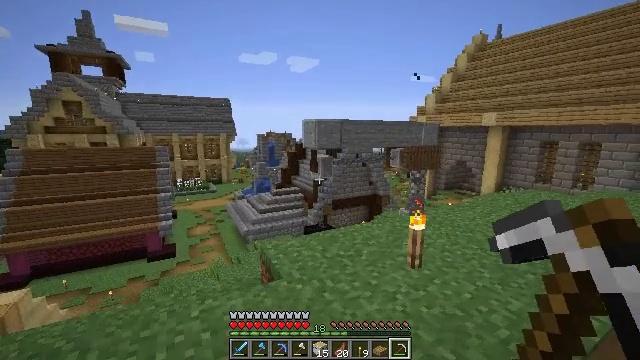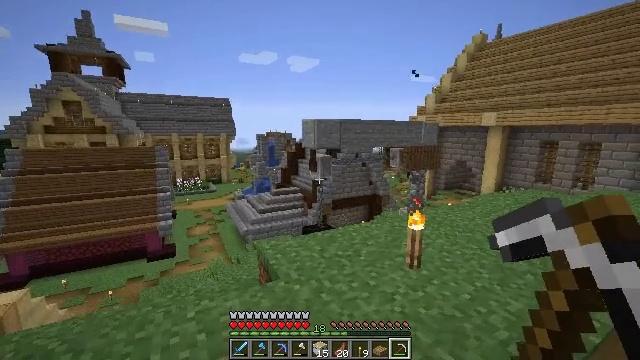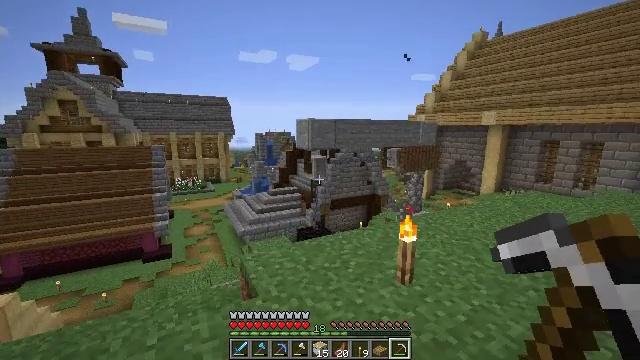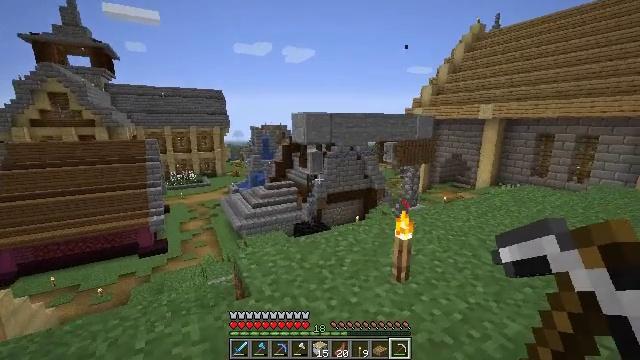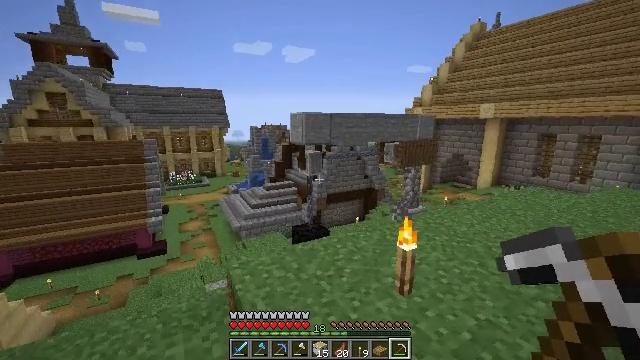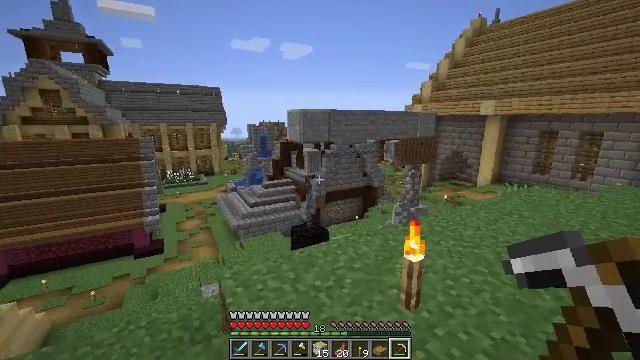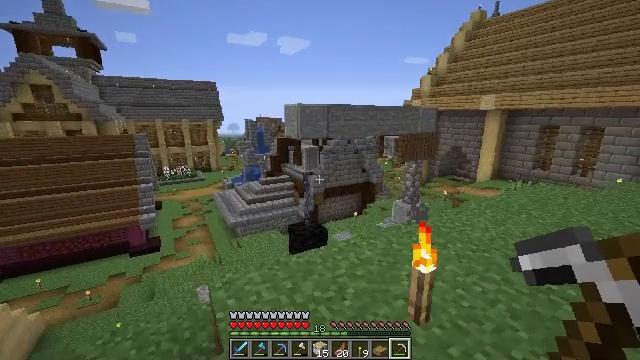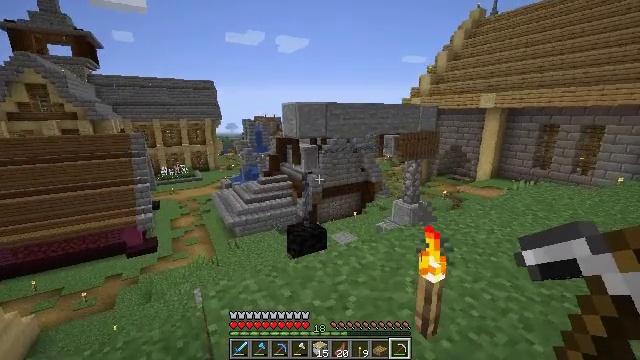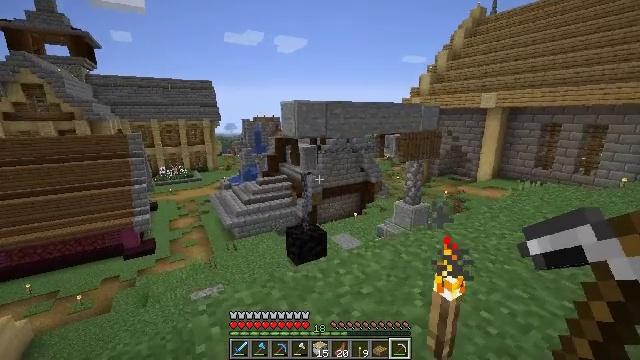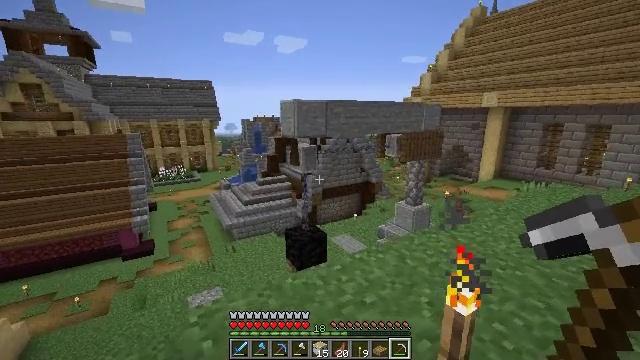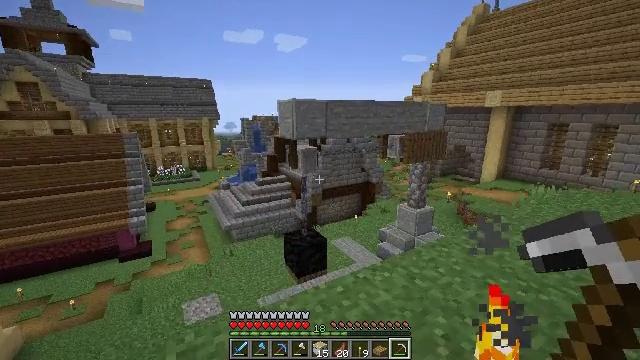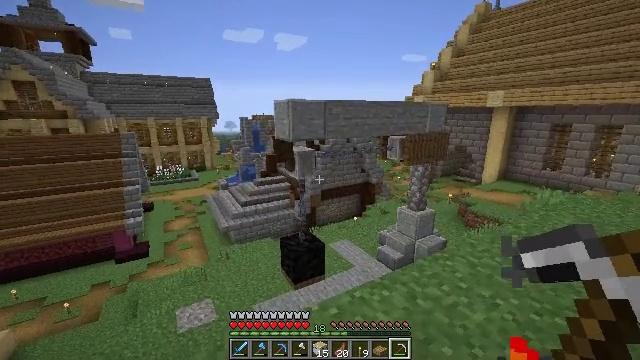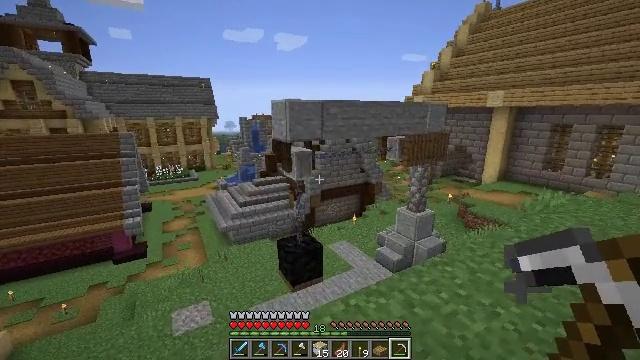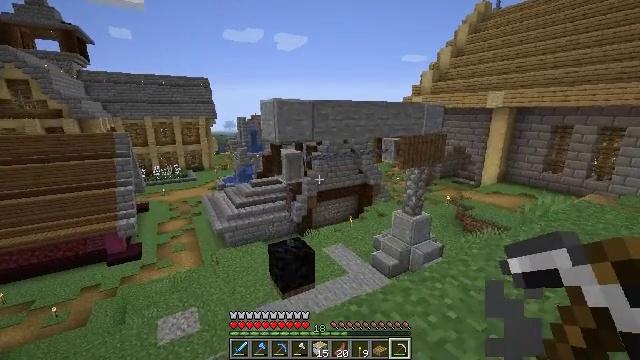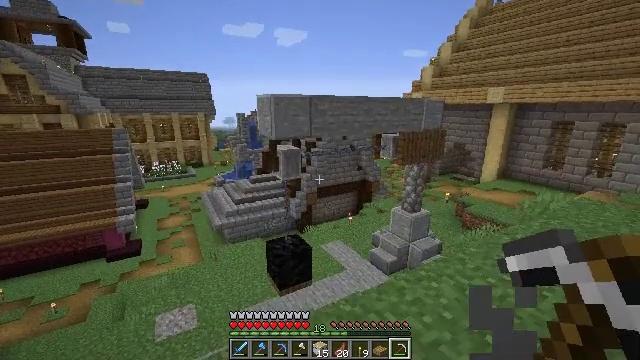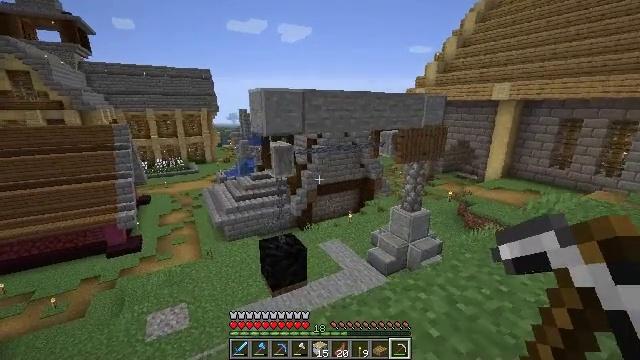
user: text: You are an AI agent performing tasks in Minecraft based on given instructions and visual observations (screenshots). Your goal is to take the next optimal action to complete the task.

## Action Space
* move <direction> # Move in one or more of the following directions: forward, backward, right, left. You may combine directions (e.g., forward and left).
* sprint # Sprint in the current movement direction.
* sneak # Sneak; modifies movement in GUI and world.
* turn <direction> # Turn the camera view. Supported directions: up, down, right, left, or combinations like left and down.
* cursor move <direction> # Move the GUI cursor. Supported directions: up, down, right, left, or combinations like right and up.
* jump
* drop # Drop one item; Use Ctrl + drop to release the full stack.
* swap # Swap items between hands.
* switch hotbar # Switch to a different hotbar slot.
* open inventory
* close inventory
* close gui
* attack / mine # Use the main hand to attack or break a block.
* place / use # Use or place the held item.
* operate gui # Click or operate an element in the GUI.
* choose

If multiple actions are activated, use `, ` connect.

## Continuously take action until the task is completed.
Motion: motion action
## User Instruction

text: Recycle the grindstone by mining it.
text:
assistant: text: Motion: move forward and move right
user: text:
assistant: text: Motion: move forward
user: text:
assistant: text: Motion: move forward, turn down
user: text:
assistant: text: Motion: move forward
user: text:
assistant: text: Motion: move forward
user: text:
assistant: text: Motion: move forward, turn down
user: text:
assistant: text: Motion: move forward
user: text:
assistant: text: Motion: move forward
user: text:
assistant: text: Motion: move forward
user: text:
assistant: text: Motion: move forward
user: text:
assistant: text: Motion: move forward and move right
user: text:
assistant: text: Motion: move forward and move right
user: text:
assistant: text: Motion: move forward and move right
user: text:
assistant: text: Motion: move forward and move right
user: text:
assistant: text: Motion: move forward and move right
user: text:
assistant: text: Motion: move forward and move right, turn left and down
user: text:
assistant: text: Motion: move forward and move right
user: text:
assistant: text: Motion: move forward and move right
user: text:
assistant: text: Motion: move forward and move right
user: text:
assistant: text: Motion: move forward and move right
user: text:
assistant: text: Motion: move forward and move right
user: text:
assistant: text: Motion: move forward and move right, turn left
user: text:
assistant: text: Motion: move forward and move right, turn left
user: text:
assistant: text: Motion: move forward and move right, sneak
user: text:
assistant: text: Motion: move forward and move right, sneak, turn left
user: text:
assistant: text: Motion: move forward and move right, sneak, turn left
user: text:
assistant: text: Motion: move forward and move right, sneak, turn left
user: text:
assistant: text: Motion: move forward and move right, sneak, turn left
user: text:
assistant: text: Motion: move forward and move right, sneak
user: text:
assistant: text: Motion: move forward and move right, sneak, turn left